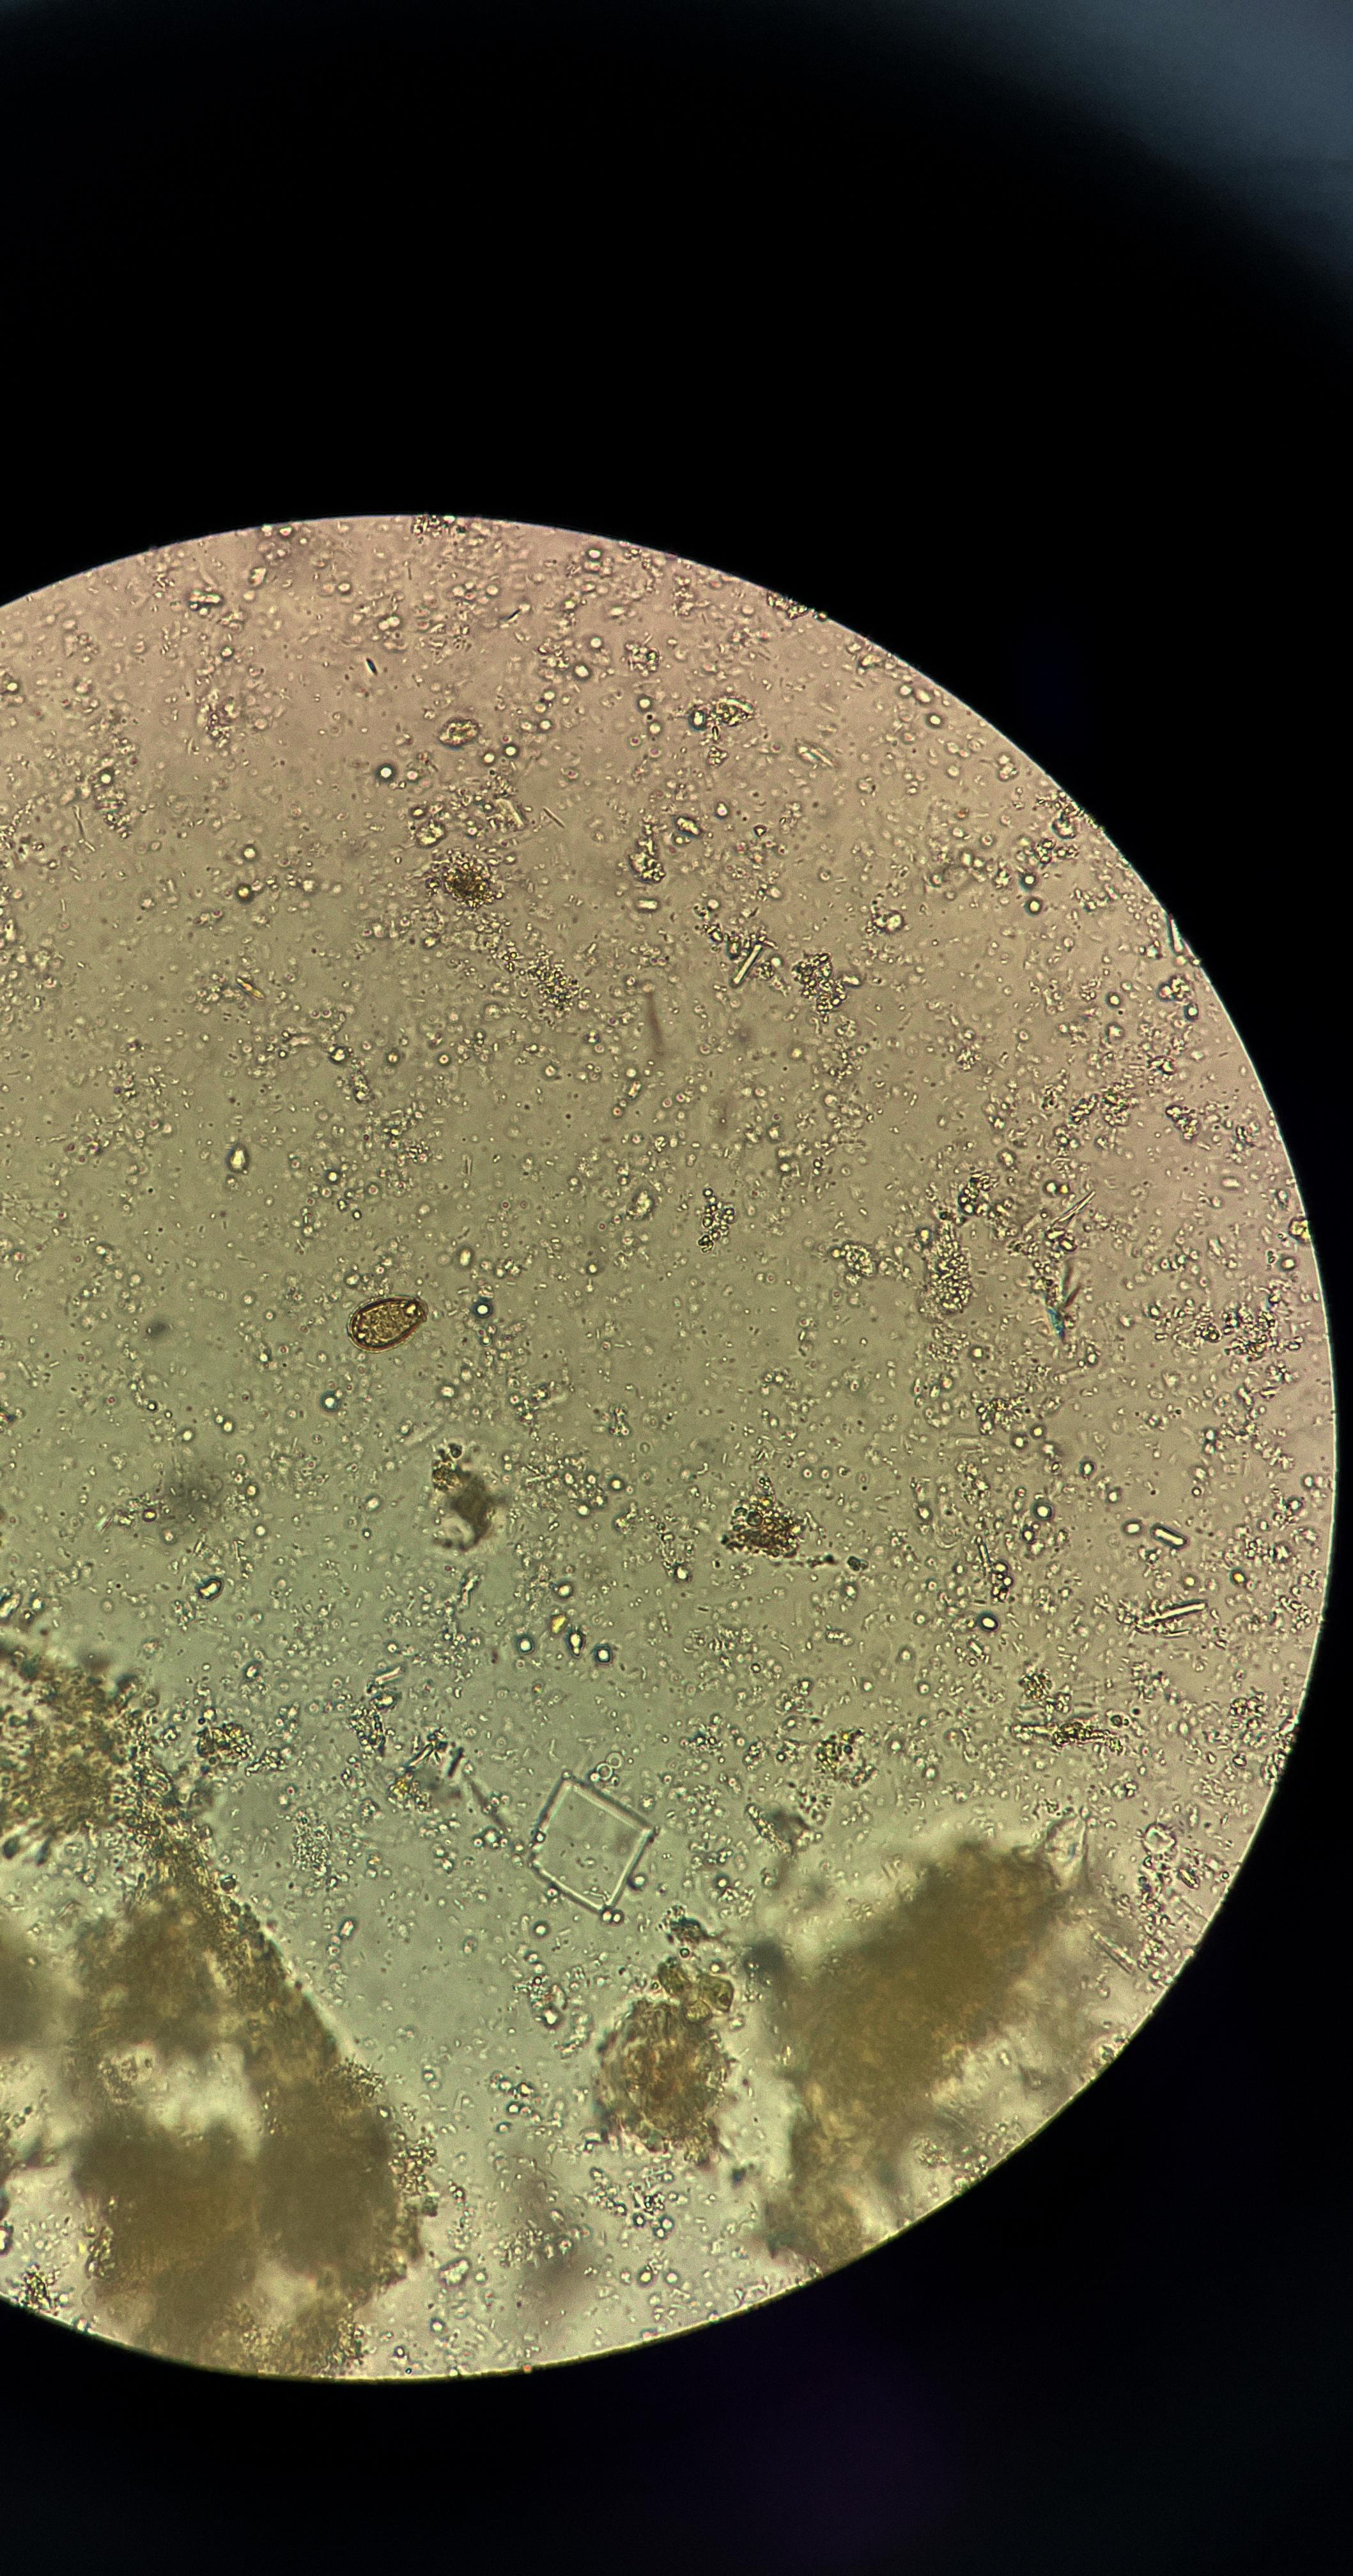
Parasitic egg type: Opisthorchis viverrine